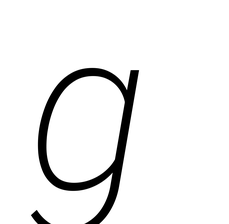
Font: Roboto-Italic_ExtraLight_Italic